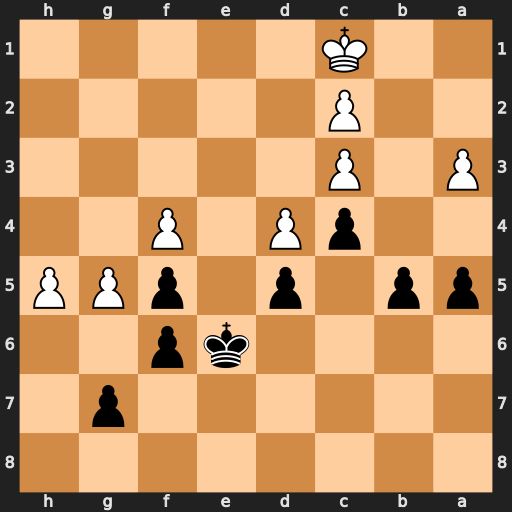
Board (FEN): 8/6p1/4kp2/pp1p1pPP/2pP1P2/P1P5/2P5/2K5
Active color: b
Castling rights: -
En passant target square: -
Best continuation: fxg5 fxg5 f4